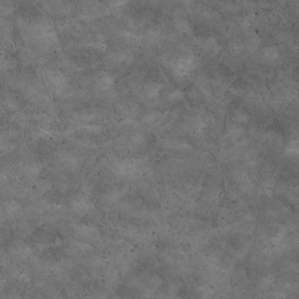
Label: non_frost